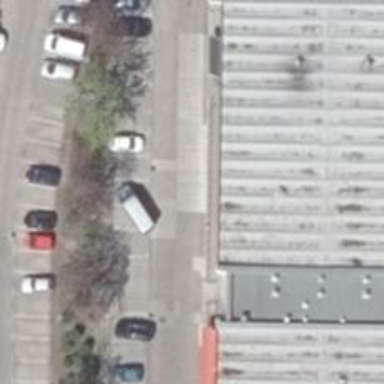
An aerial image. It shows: Supermarket.